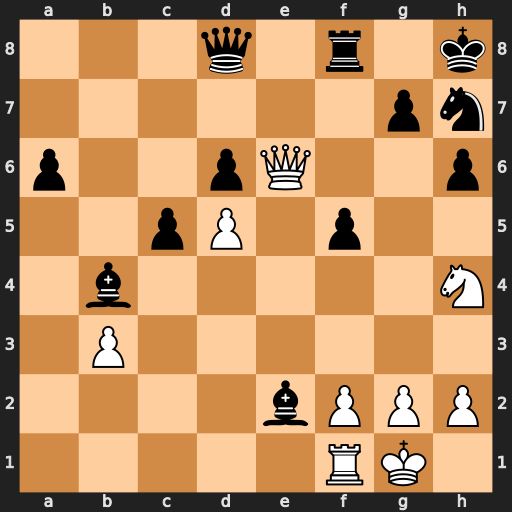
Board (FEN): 3q1r1k/6pn/p2pQ2p/2pP1p2/1b5N/1P6/4bPPP/5RK1
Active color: w
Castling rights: -
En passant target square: -
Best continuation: Ng6#